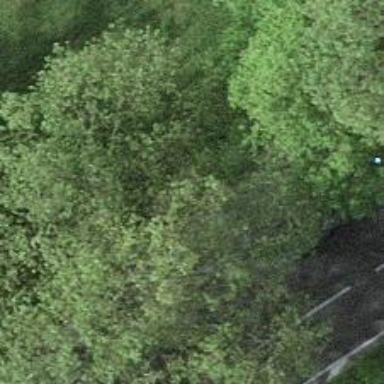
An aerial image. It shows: Avenue lined with trees.